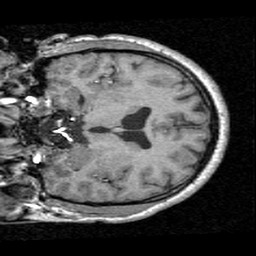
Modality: T1w
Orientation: coronal
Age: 18
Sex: male